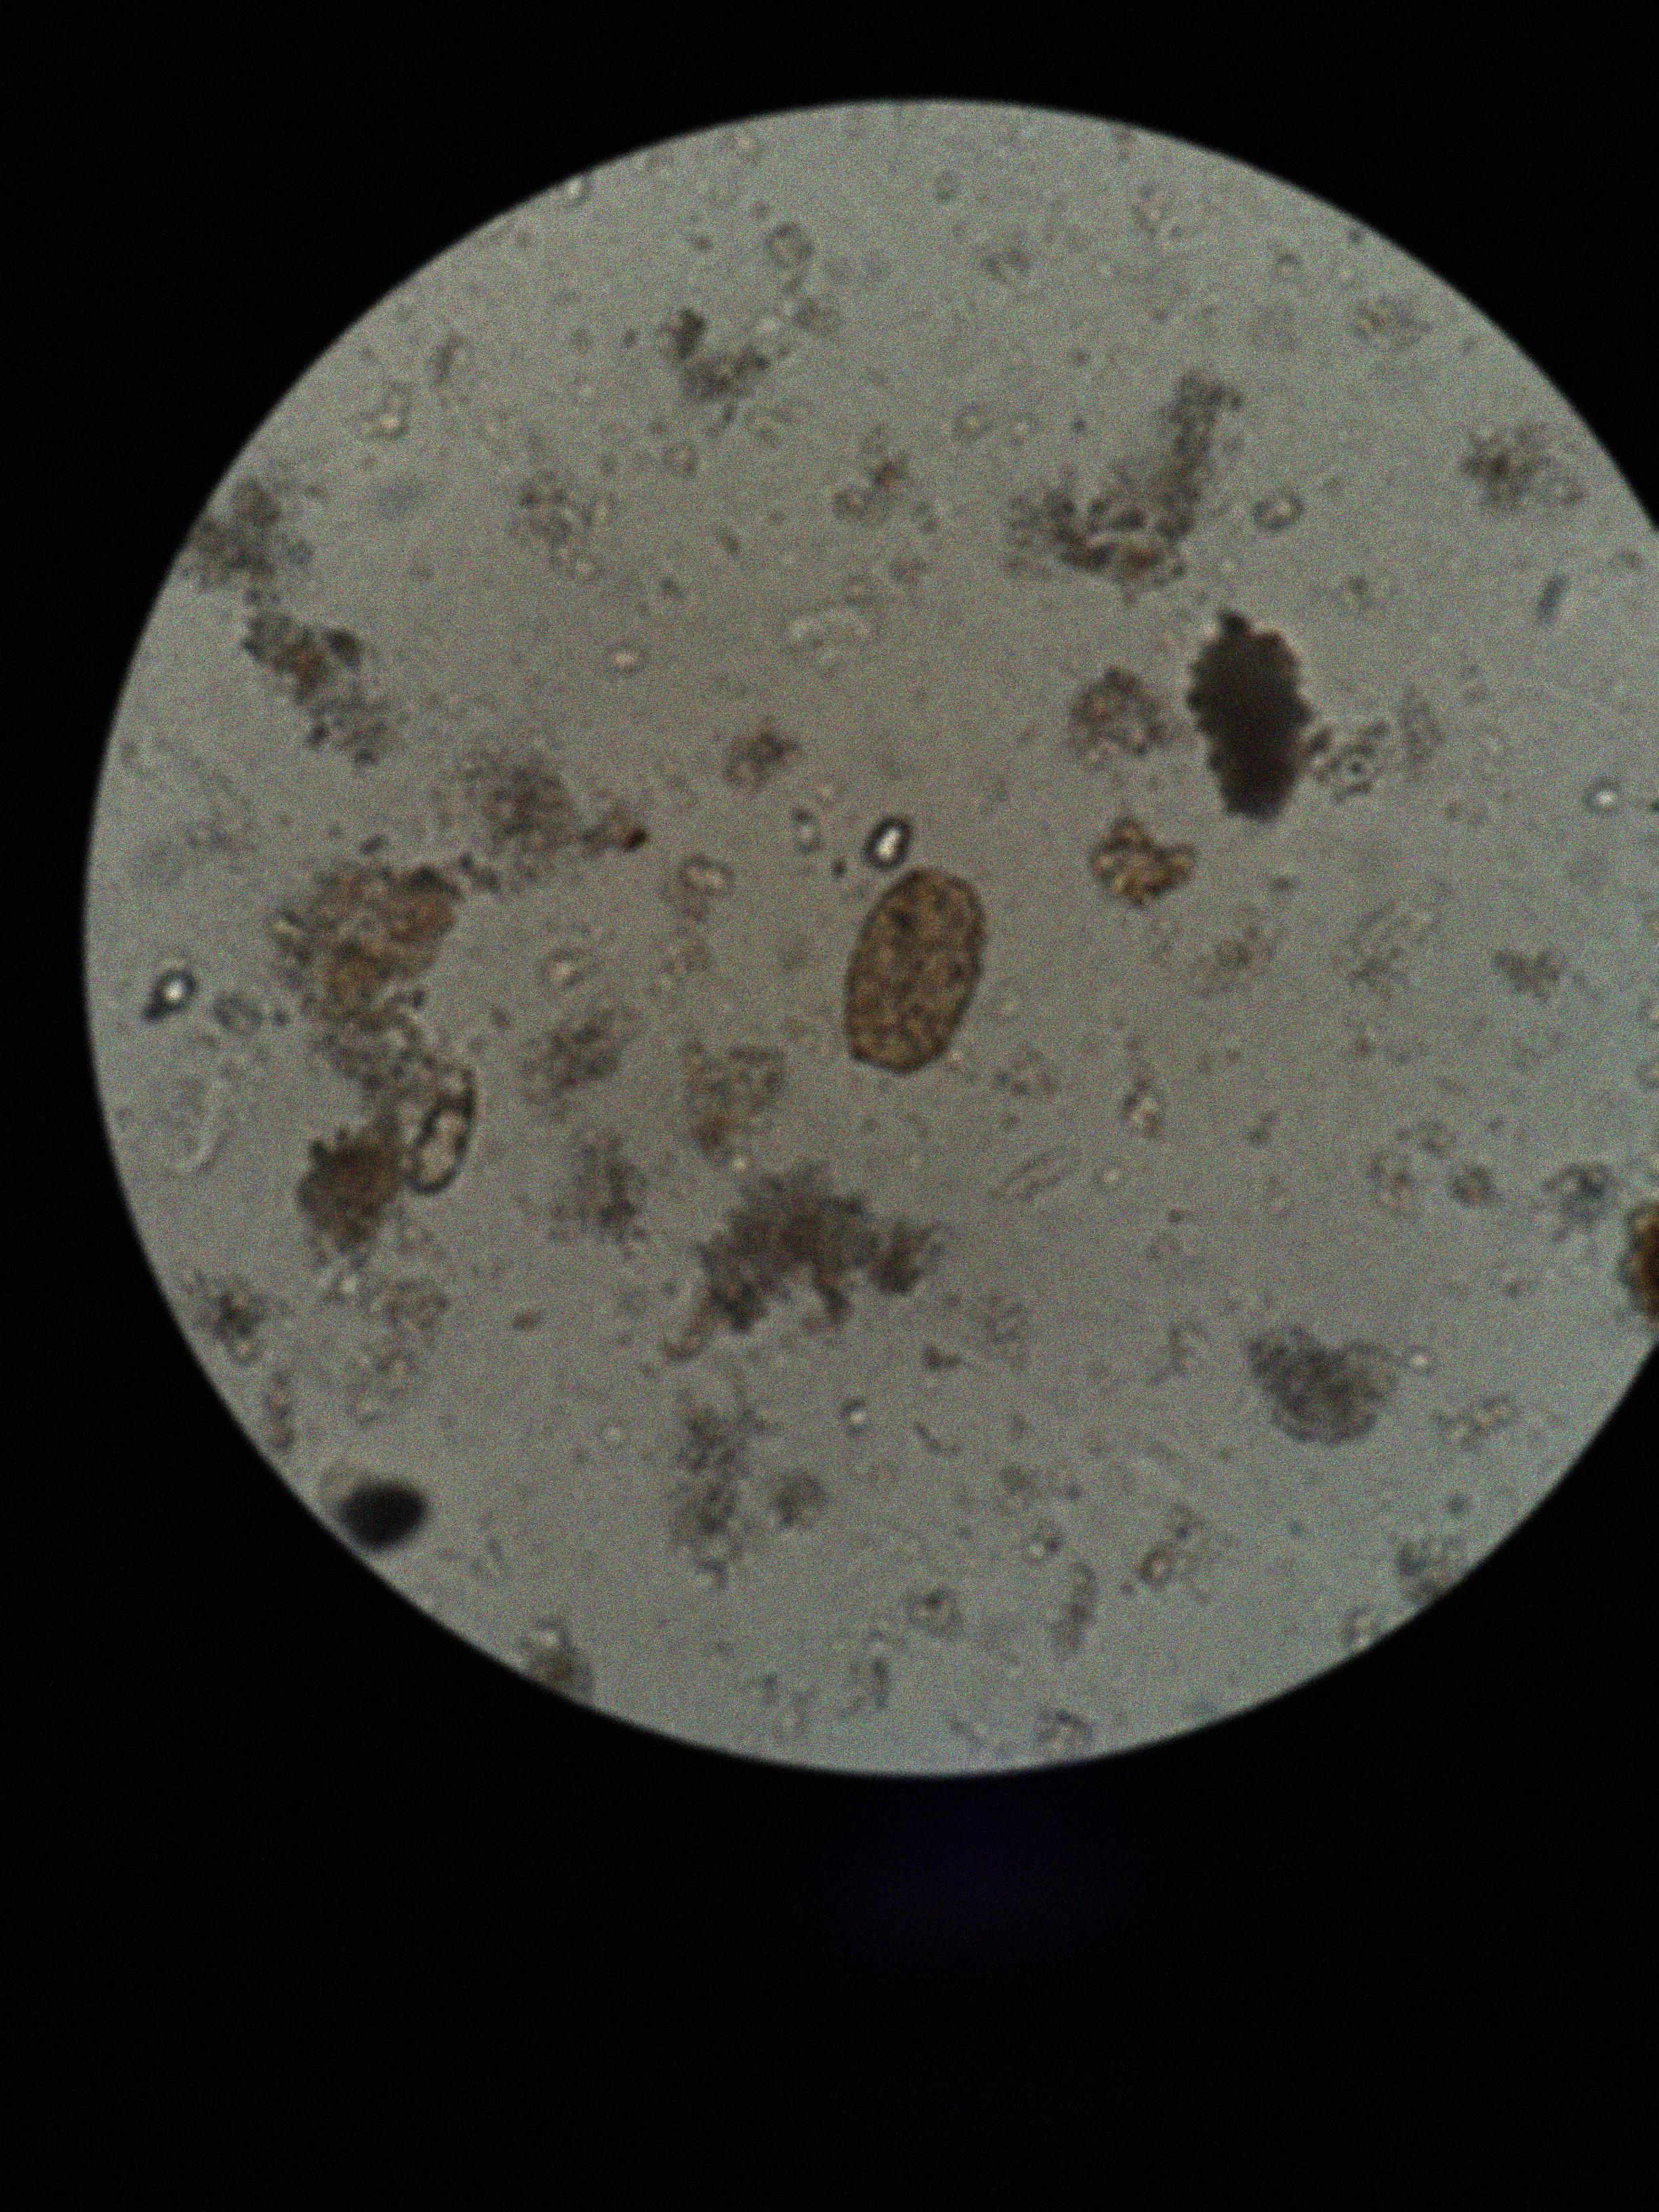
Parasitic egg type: Ascaris lumbricoides